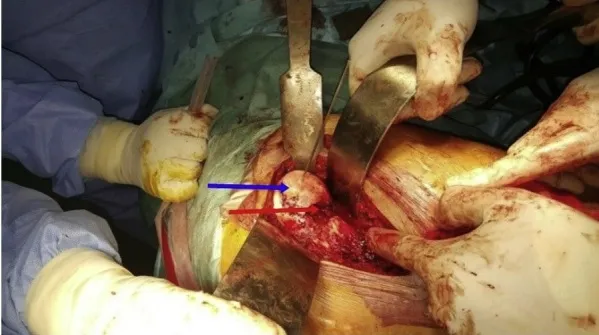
Hardinge approach to the right hip allowing osteosynthesis of Pipkin's fracture with two Herbert screws.
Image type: medical_photograph (other_medical_photograph)